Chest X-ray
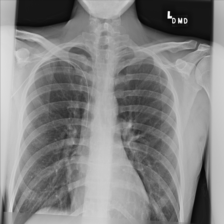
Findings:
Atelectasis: negative
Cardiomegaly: negative
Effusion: negative
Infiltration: negative
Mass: negative
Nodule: negative
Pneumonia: negative
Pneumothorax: negative
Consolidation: negative
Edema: negative
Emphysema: negative
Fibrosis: negative
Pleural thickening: negative
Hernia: negative